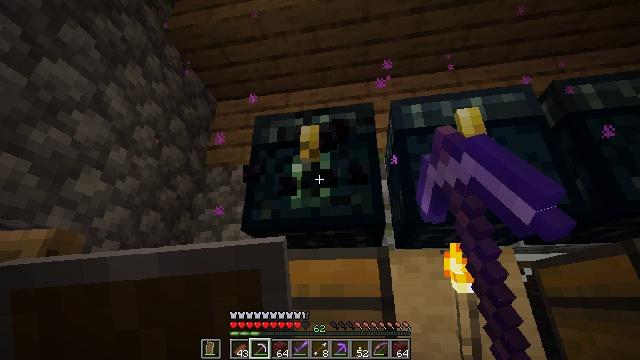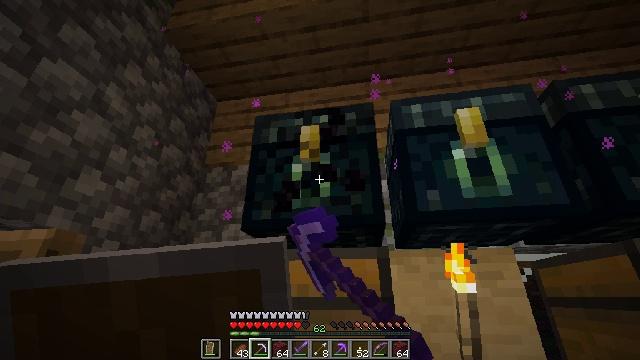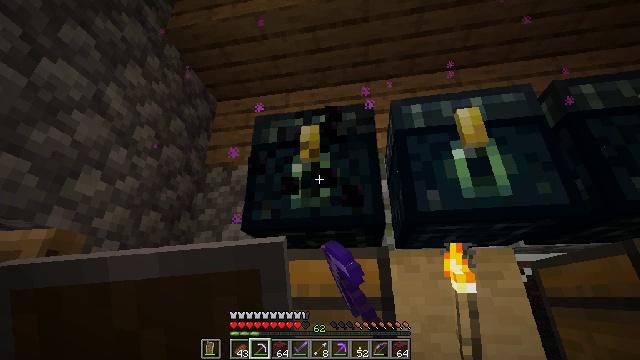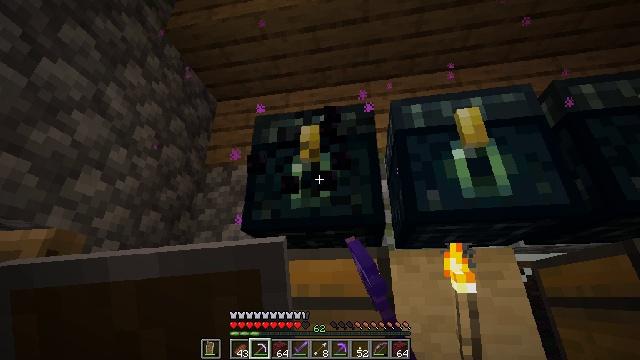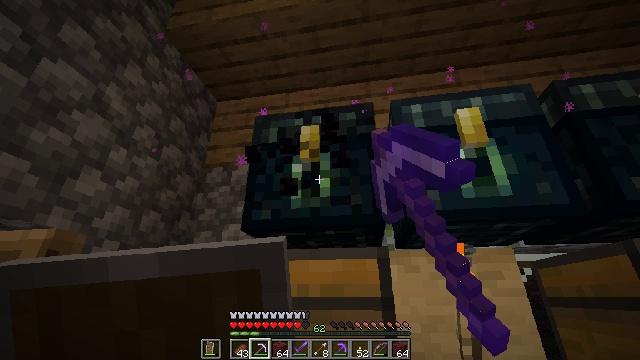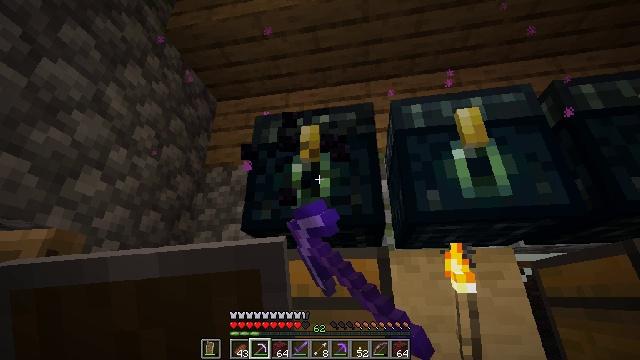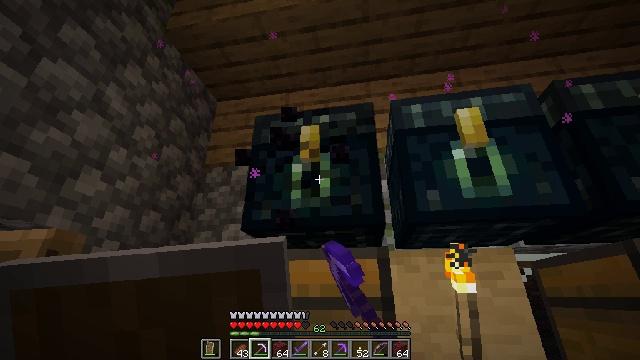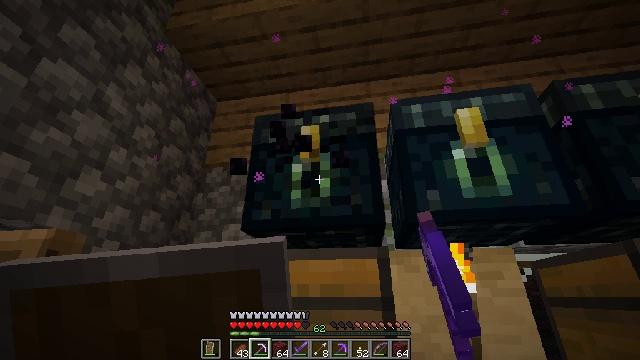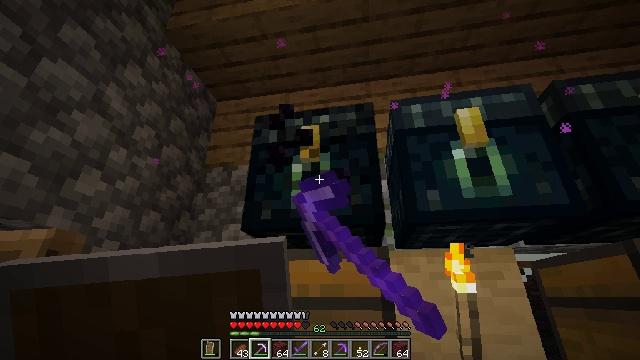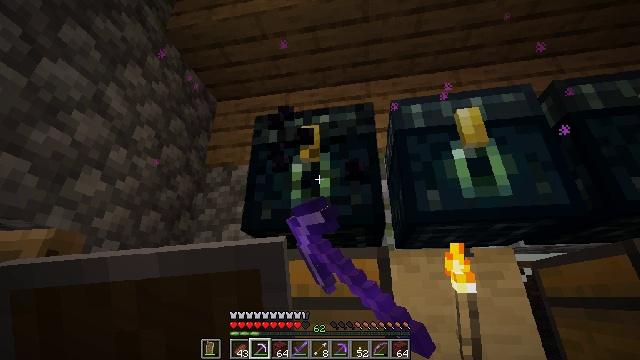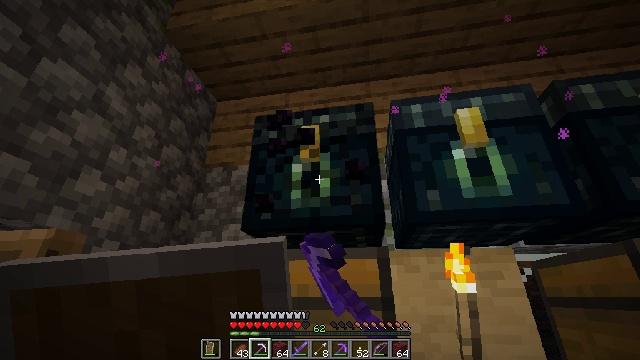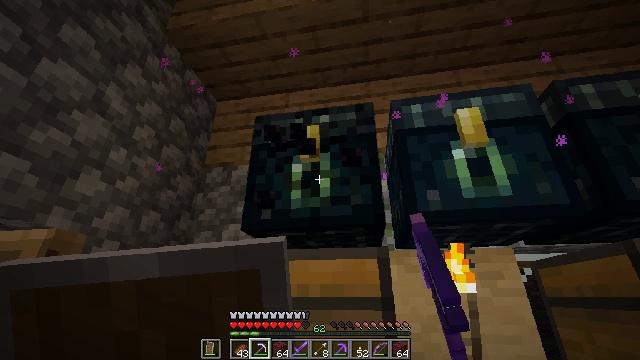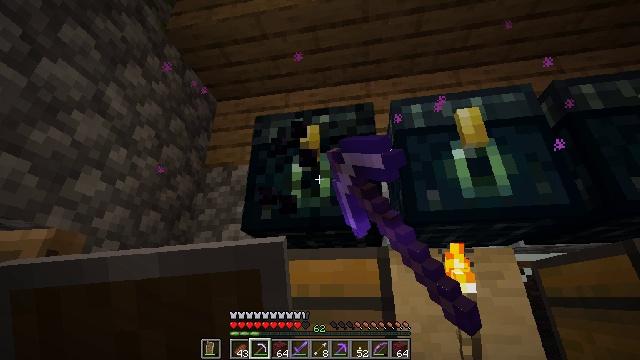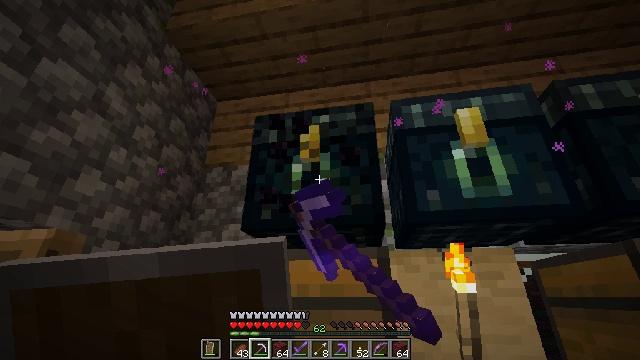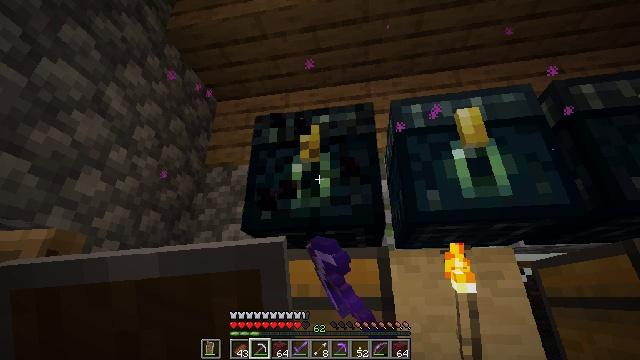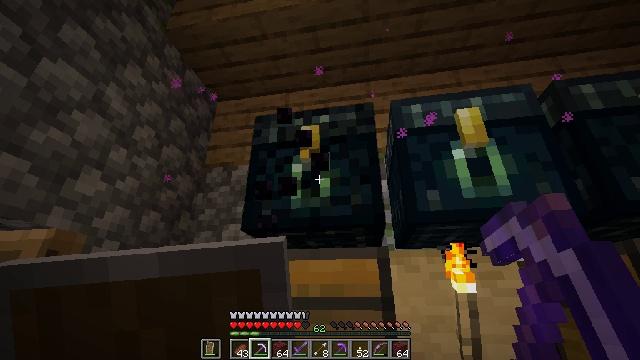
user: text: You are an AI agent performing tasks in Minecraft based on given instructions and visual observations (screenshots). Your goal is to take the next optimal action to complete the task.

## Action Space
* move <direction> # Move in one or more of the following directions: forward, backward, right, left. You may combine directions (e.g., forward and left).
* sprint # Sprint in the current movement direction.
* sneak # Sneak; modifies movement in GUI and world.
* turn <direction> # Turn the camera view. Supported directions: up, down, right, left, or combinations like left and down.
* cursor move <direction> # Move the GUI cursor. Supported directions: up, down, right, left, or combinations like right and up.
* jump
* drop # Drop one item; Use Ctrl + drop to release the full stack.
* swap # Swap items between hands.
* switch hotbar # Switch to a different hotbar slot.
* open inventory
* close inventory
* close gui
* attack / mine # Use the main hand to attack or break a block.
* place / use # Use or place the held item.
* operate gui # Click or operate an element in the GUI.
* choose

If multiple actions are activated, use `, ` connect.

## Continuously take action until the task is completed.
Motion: motion action
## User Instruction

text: Mine the ender chest.
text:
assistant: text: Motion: attack / mine
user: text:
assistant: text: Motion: attack / mine
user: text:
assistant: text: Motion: attack / mine
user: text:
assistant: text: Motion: attack / mine
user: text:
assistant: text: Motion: attack / mine
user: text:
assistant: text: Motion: attack / mine
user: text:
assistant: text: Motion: attack / mine
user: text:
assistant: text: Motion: attack / mine
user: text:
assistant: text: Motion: attack / mine
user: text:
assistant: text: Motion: attack / mine
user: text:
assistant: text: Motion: attack / mine
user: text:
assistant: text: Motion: attack / mine
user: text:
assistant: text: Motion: attack / mine
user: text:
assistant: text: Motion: attack / mine
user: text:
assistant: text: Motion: attack / mine
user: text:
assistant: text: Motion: attack / mine
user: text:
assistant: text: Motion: attack / mine
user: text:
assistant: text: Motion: attack / mine
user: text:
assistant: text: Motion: attack / mine
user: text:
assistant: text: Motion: attack / mine
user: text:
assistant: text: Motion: attack / mine
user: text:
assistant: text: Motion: attack / mine
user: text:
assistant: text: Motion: attack / mine
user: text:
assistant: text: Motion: attack / mine